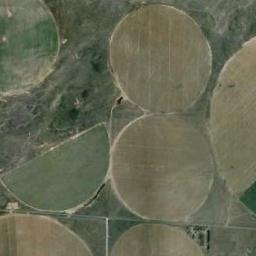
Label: circular_farmland